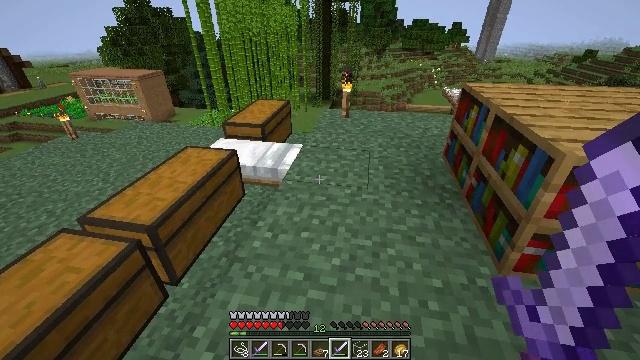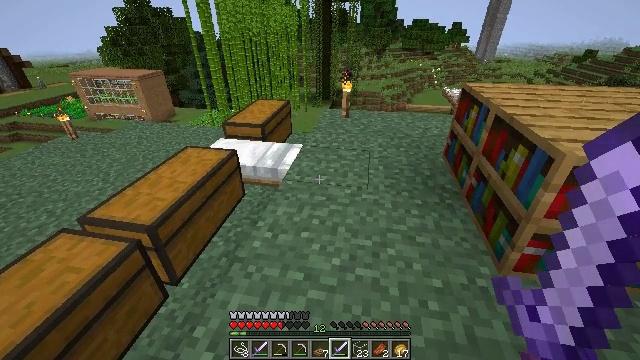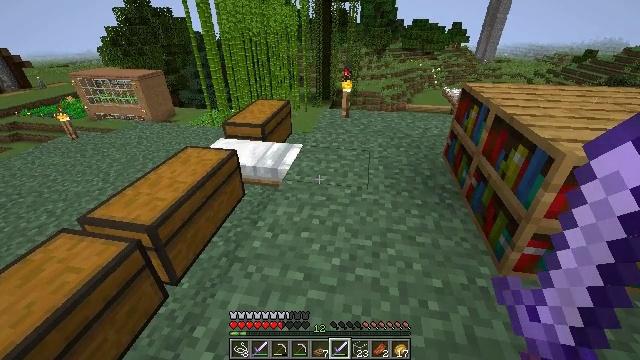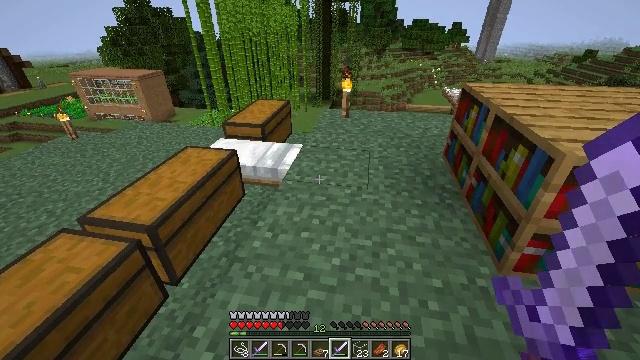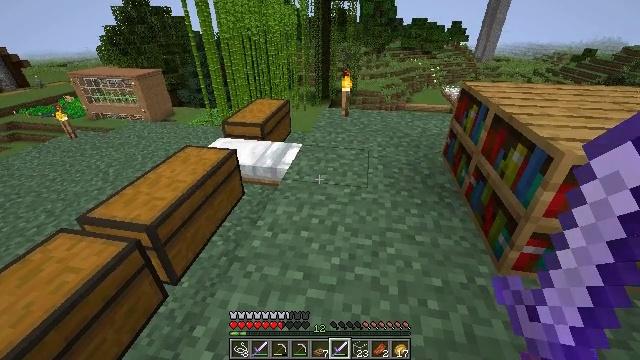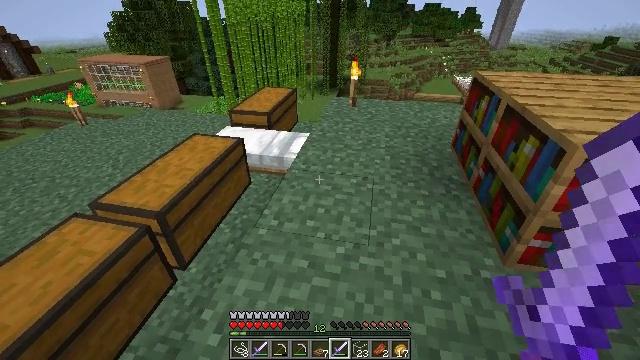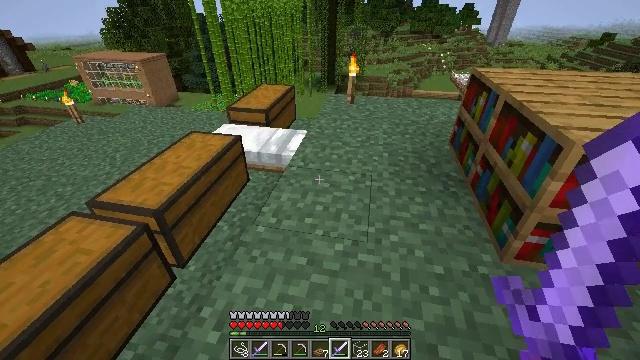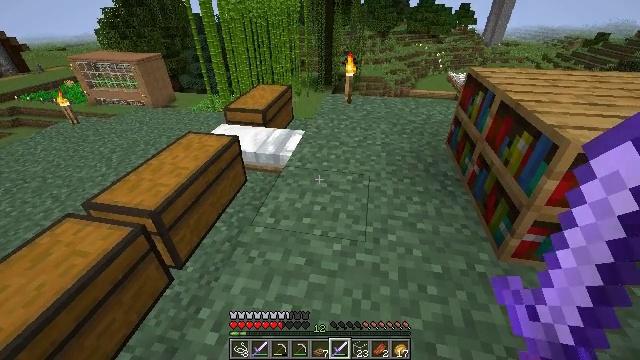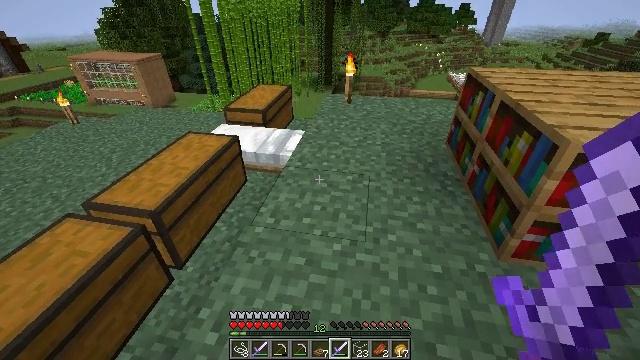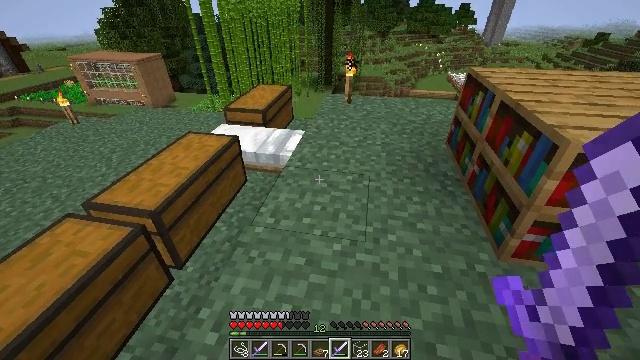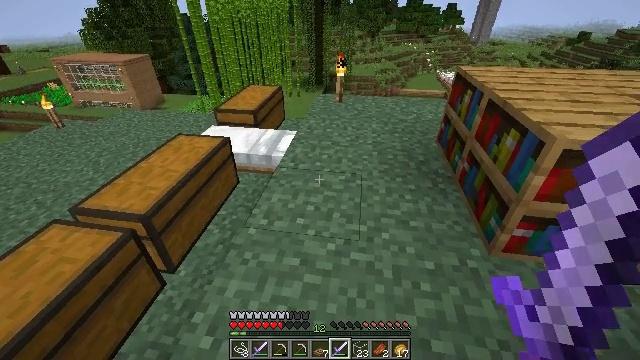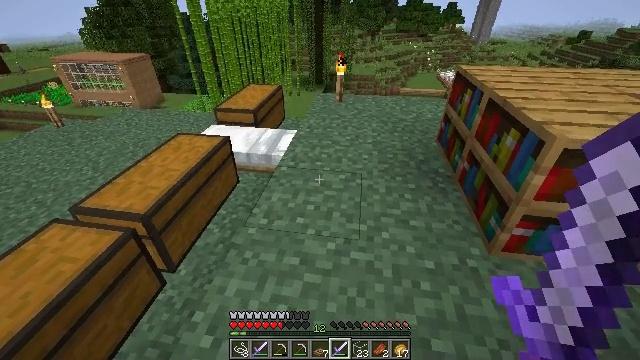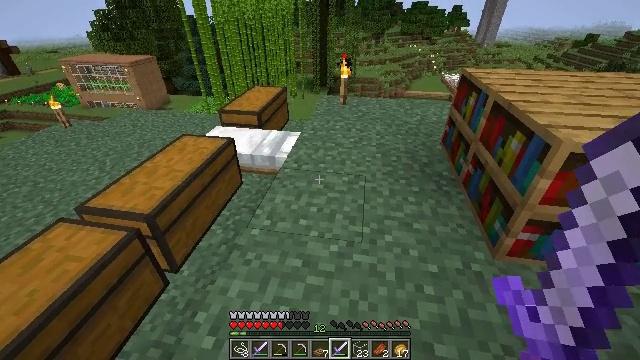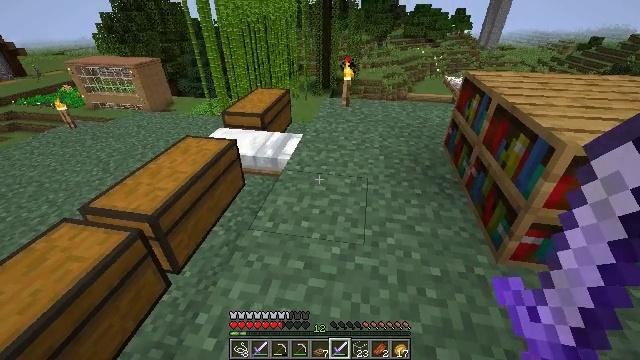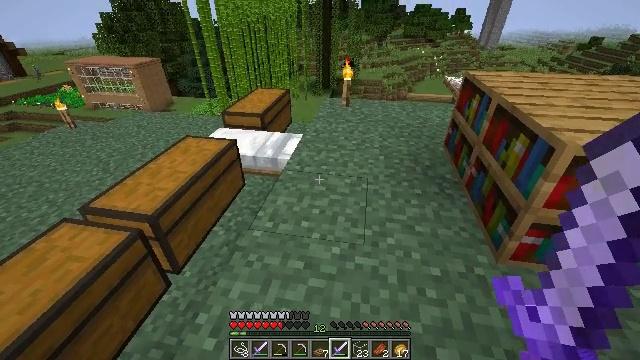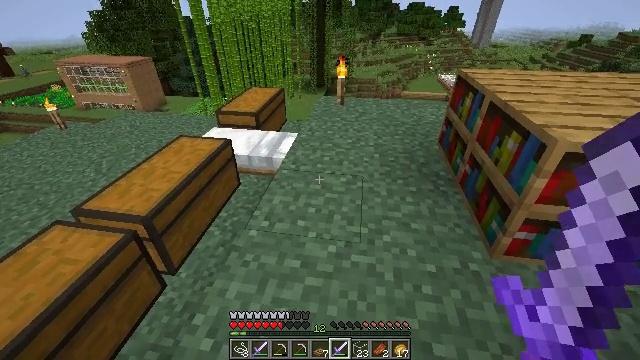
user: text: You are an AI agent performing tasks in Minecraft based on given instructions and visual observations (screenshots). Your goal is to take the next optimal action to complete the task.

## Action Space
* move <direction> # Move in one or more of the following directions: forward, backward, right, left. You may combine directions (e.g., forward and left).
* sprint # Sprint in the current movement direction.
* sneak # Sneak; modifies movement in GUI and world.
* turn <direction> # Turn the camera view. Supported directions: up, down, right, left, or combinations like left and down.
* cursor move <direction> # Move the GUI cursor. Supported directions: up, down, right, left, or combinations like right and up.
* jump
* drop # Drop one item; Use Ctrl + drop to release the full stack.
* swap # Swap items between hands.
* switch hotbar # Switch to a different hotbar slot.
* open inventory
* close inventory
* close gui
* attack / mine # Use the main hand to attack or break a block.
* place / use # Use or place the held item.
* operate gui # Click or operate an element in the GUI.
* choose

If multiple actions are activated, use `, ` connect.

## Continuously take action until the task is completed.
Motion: motion action
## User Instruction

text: Put materials in the crafting table to create a bookshelf.
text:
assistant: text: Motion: no_op
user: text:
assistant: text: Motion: no_op
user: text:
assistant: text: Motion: no_op
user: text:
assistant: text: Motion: no_op
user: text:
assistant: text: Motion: turn left and down
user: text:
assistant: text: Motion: no_op
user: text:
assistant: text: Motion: no_op
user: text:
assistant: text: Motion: no_op
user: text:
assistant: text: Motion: no_op
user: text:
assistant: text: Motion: turn right
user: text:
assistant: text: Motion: no_op
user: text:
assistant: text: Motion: no_op
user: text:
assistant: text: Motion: no_op
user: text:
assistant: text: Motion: no_op
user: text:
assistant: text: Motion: turn right
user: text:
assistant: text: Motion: turn right
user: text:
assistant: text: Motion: no_op
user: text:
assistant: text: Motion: no_op
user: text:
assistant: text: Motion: no_op
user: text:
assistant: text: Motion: turn left and up
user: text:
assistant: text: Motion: move forward, turn left and up
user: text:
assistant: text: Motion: move forward, turn left
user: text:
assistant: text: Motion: move forward, turn left
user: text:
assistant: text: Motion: move forward and move right, turn left
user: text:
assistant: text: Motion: move forward and move right, turn left and down
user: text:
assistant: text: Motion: move forward and move right, turn left and down
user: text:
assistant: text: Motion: move forward and move right, turn left
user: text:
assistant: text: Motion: move forward and move right, turn left and down
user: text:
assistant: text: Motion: move forward and move right, turn left and down
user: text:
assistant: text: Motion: move forward and move right, turn left